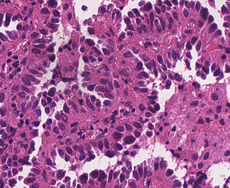
Tumor epithelial tissue: yes
Tumor-associated stroma tissue: yes
Normal tissue: no